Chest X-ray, AP view. Patient: 10 years old, sex M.
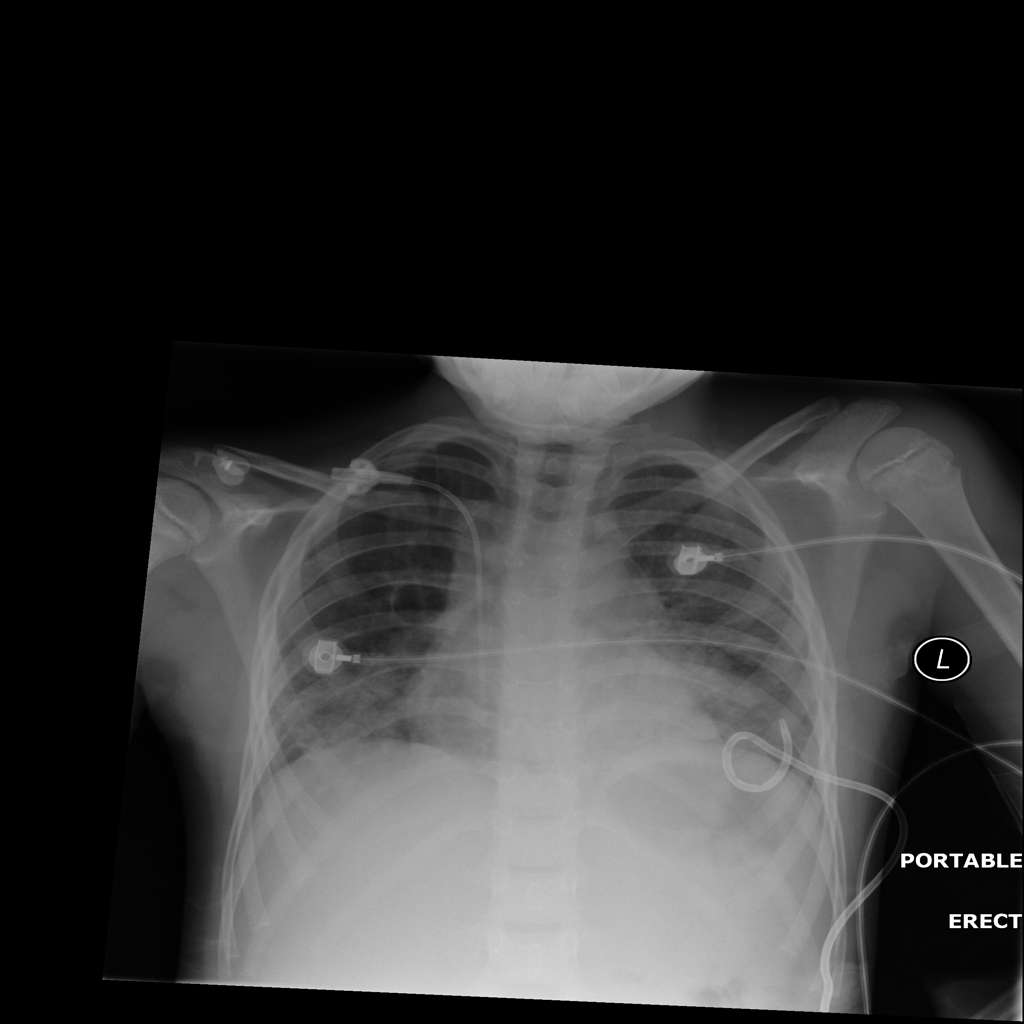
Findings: No Finding